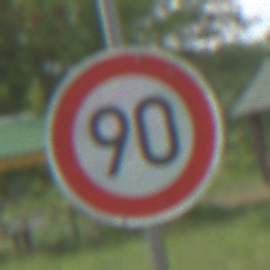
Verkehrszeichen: Geschwindigkeit90
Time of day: MorningAfternoon
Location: Outdoor (Nature)
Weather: PartlyCloudy
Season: NotSpecified
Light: Natural